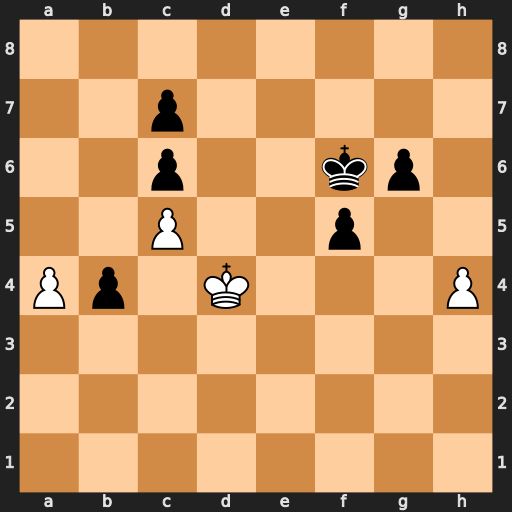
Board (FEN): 8/2p5/2p2kp1/2P2p2/Pp1K3P/8/8/8
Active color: w
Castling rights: -
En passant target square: -
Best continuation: a5 b3 Kc3